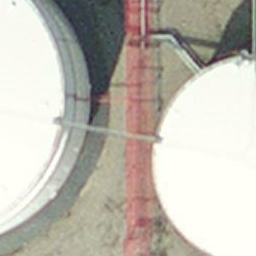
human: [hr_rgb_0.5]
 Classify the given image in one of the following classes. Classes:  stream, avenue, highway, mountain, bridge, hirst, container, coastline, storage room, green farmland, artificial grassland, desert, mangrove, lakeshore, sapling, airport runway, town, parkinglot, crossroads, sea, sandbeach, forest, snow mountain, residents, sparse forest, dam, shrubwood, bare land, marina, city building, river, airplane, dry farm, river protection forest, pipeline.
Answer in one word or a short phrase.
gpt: storage room